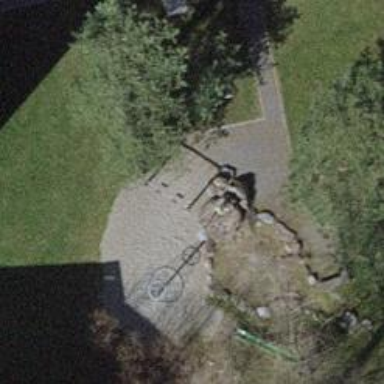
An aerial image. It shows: Playground area for leisure land.